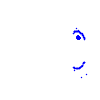
Particle: pion